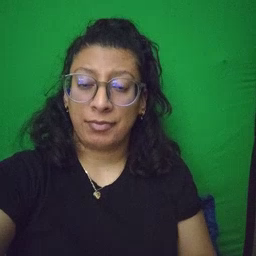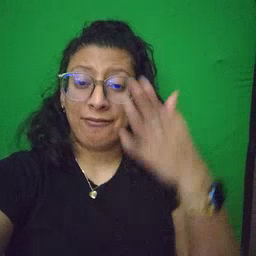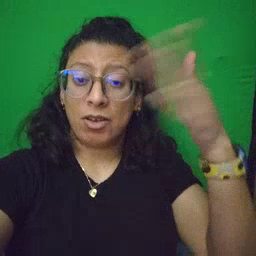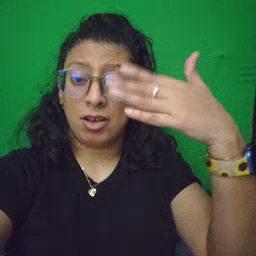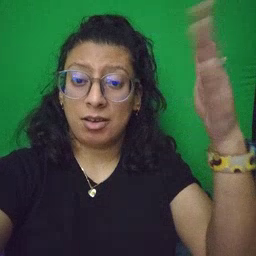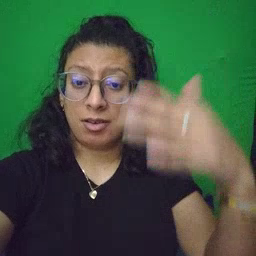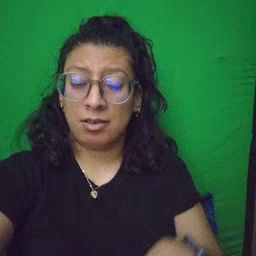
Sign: flag